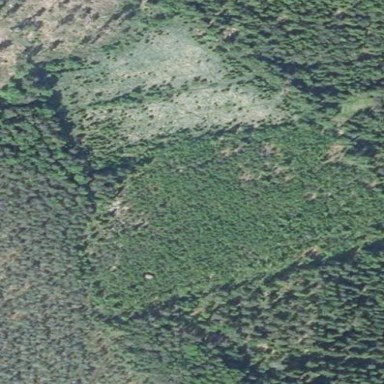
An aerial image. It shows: Clearcut man-made area surrounded by scrub vegetation.